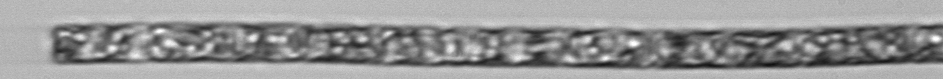
Label: Guinardia_delicatula